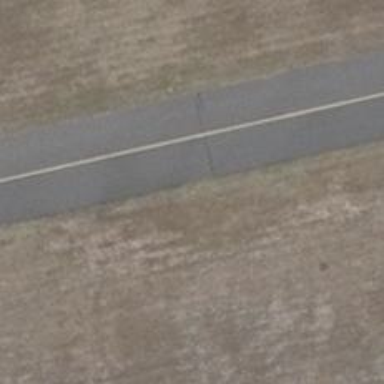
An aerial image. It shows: Taxiway edge marked with aviation lights.